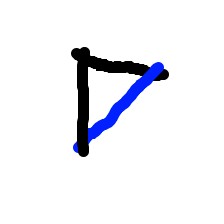
Shape: triangle